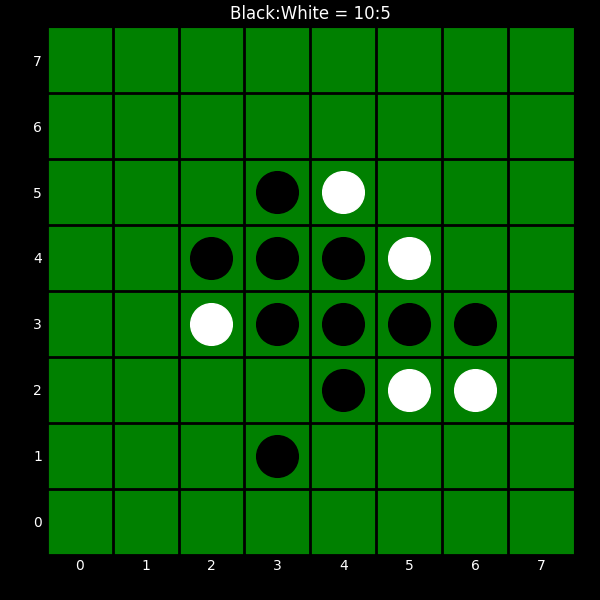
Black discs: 10
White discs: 5